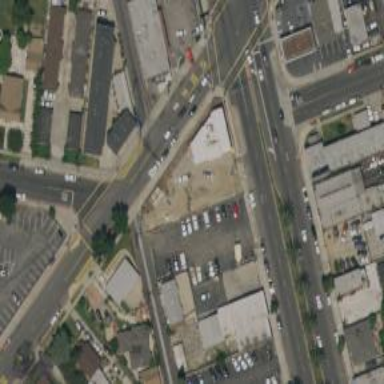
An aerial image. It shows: Alley classified as service road.